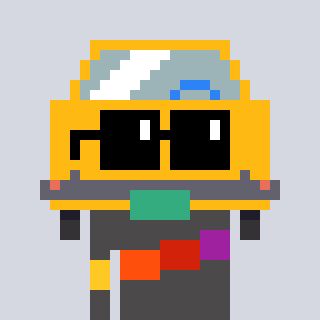
a pixel art character with square black sunglasses, a taxi-shaped head and a grayscale-colored body on a cool background